Current action and preconditions to check: trajectory_clear

Your task: For each precondition in the list above, predict whether it will hold at this action.

Consider the current scene as observed from the mobile robot's camera, and analyze the predicted future states of all dynamic agents (e.g., people, animals, vehicles, or any moving entities) within the NEXT SECOND.

IMPORTANT: Only answer "very likely" if you are absolutely certain—based on strong, clear evidence—that a dynamic agent will violate the precondition in the predicted future state. Do NOT answer "very likely" for unlikely, ambiguous, or low-probability risks.

Ask yourself for each precondition: Is there a high probability, with clear and convincing evidence, that the predicted future states of any dynamic agent will interfere with the predicted future state of the currently executing action within the NEXT SECOND, causing that precondition to fail?

Assess the risk level based on these predictions. Use "likely" or "very likely" if motions create a clear risk of interference.

Use "neutral" or "improbable" if agents are nearby but their predicted paths are clearly diverging or non-conflicting.

Failure Risk Categories: "very improbable", "improbable", "neutral", "likely", "very likely"

Answer Format: Output ONLY the probability_of_failure value from these categories: "very improbable", "improbable", "neutral", "likely", "very likely"

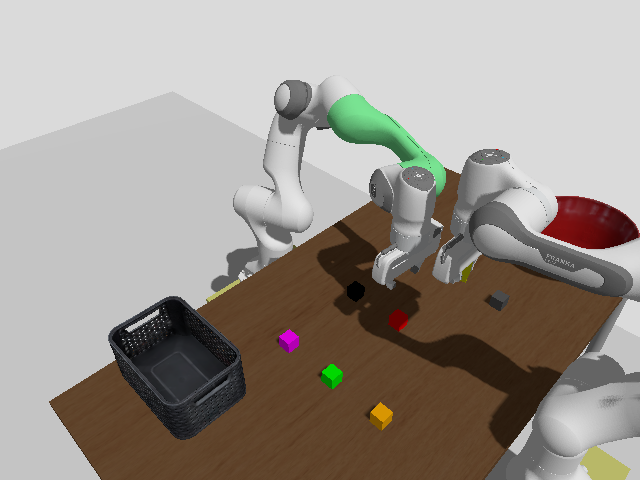

Answer: neutral